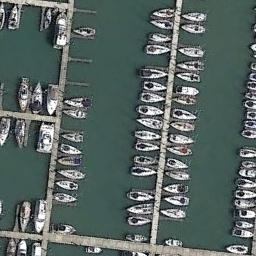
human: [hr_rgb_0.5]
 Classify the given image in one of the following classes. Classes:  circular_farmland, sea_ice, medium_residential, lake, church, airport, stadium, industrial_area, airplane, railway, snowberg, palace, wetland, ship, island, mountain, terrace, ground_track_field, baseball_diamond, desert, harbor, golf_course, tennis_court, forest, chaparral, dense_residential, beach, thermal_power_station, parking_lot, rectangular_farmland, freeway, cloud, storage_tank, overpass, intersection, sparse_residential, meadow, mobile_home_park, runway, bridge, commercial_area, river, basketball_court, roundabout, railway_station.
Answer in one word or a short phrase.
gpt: harbor